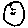
Label: smiley face